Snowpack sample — Loveland Pass, Silver Plume, Colorado, USA (12/14/25, 10:50 AM MST)
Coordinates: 39.664, -105.882
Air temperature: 36 °F
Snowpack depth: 67 cm
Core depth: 20 cm
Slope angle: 6°, slope face: 326°
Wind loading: low
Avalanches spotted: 0
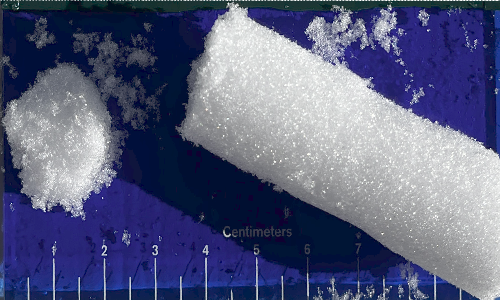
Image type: core
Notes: No avalanches spotted, very late start to the season with minimal snowpack